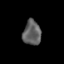
Tissue: skin
Cell type: Epithelial cells
Senescence score: 0.2838
Nuclear area (px): 432
Mean DAPI intensity: 96.206